Question: I'm attempting to use this thing with cross-domain images: <URL>
But Same Origin Policy prevents me from using that <URL>
Errors thrown:

Is there any way to use Image Color Picker with external images?
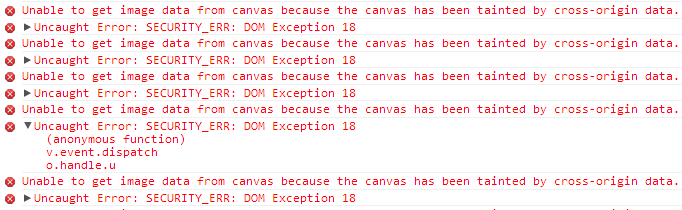
Answer: To enable CORS (Cross-Origin Resource Sharing) for your images pass the HTTP header with the image response:
Access-Control-Allow-Origin: *
If you cannot change that on the image server than copy that image to one of your servers.
You can also use JSONP if it is supported by the server.